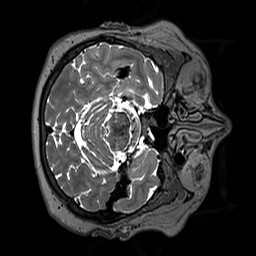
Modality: T2w
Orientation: axial
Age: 60
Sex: female
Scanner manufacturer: siemens
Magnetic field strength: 3 T
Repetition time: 3.2 s
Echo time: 0.412 s